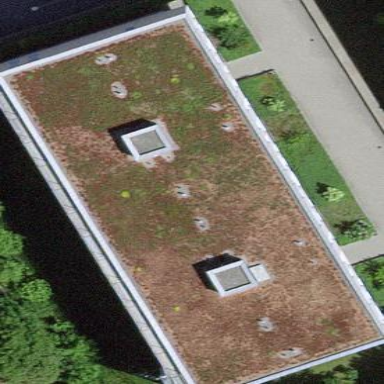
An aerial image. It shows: Apartment building with flat roof.